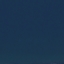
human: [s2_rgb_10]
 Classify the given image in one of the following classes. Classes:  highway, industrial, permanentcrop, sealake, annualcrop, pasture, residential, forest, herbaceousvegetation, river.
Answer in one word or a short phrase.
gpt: SeaLake